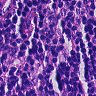
Metastatic tissue present: no